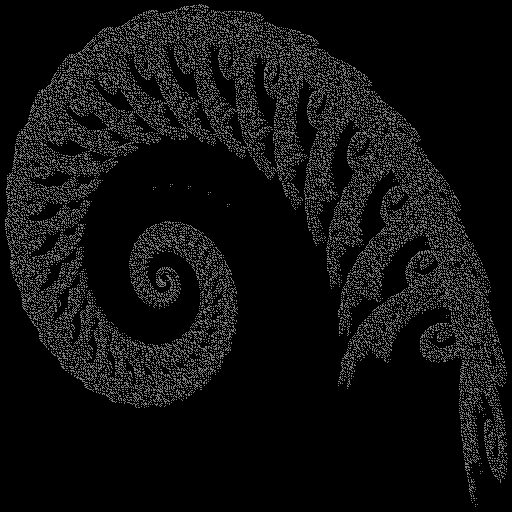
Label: octopuslegs